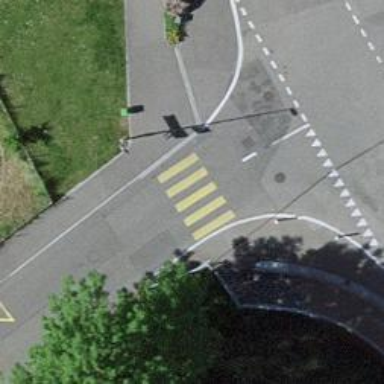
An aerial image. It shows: Marked crossing with zebra stripes on the road.